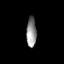
Tissue: prostate
Cell type: Epithelial cells
Senescence score: 0.3444
Nuclear area (px): 293
Mean DAPI intensity: 142.809